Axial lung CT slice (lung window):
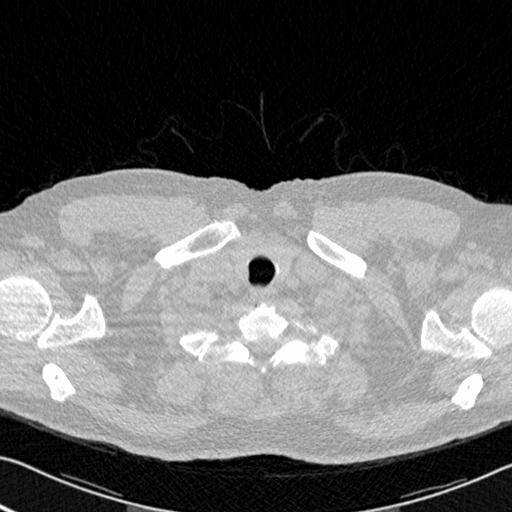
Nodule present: no